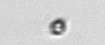
Label: nanoplankton_mix